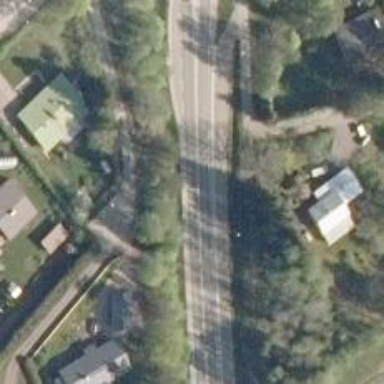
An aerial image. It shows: Asphalt cycleway.